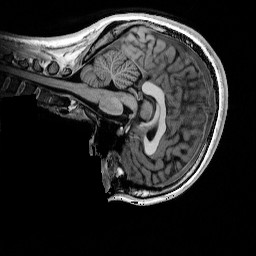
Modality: T1w
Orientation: sagittal
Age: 21
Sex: female
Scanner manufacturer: siemens
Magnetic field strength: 3 T
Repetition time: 4 s
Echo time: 0.00289 s